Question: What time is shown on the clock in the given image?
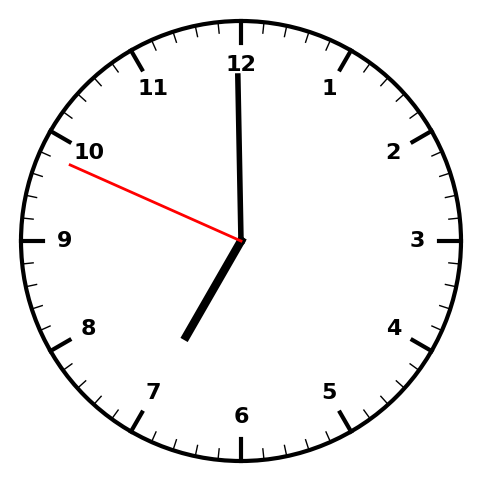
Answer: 06:59:49